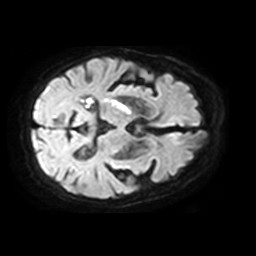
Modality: TRACE
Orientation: axial
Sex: female
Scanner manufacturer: philips
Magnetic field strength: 3 T
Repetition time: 4.112 s
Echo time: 0.06119 s